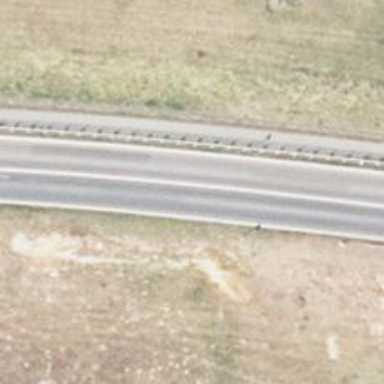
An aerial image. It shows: Primary road with asphalt surface.